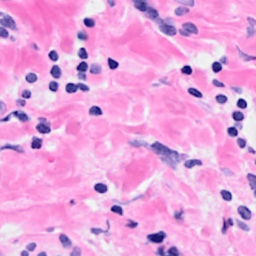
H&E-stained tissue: Breast